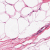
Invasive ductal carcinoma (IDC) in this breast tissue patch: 0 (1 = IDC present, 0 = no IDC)